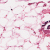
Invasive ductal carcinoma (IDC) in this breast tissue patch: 0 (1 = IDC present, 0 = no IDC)